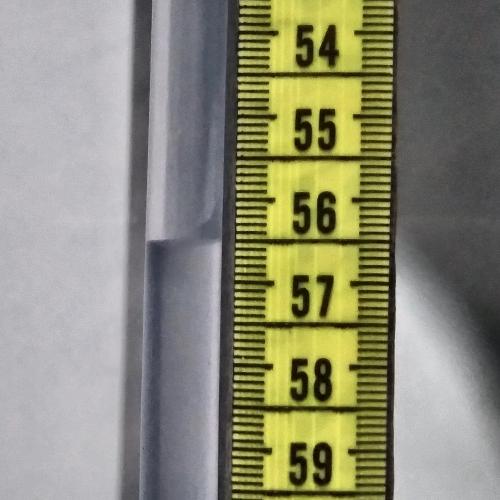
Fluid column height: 56.5 cm